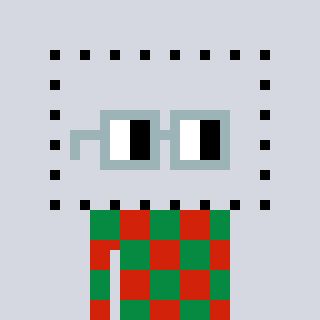
a pixel art character with square dark gray glasses, a void-shaped head and a red-colored body on a cool background